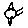
Label: bird